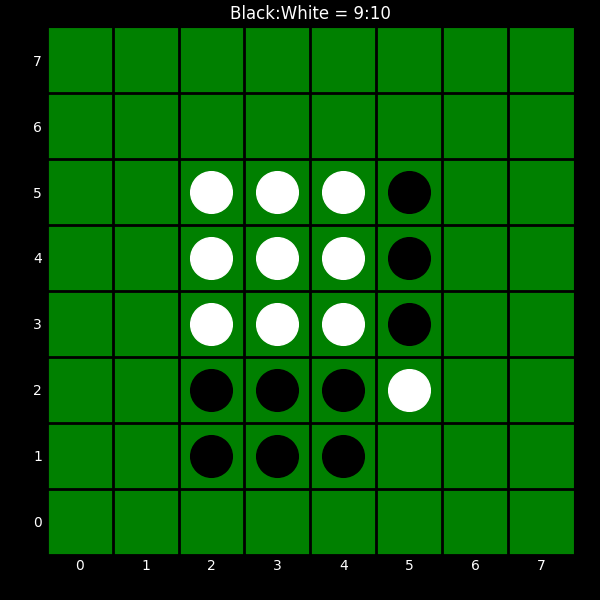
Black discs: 9
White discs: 10